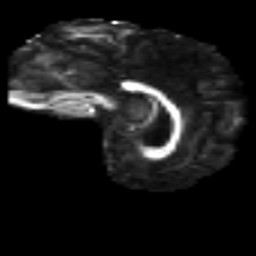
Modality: FA
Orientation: sagittal
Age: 33
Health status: ill
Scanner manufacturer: philips
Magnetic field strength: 3 T
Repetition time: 9 s
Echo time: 0.127 s